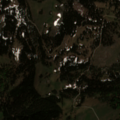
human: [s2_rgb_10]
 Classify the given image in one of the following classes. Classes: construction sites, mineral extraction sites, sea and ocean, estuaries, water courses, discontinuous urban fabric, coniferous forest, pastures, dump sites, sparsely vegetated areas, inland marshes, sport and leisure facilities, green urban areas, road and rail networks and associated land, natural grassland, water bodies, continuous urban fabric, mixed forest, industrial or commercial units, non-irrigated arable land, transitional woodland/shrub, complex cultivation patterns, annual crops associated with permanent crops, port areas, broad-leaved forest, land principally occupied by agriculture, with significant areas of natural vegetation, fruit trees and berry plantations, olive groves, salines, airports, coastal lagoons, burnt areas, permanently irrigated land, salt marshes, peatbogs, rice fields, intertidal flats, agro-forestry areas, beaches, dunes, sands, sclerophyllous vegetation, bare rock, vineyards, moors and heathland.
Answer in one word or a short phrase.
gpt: coniferous forest, mixed forest, natural grassland